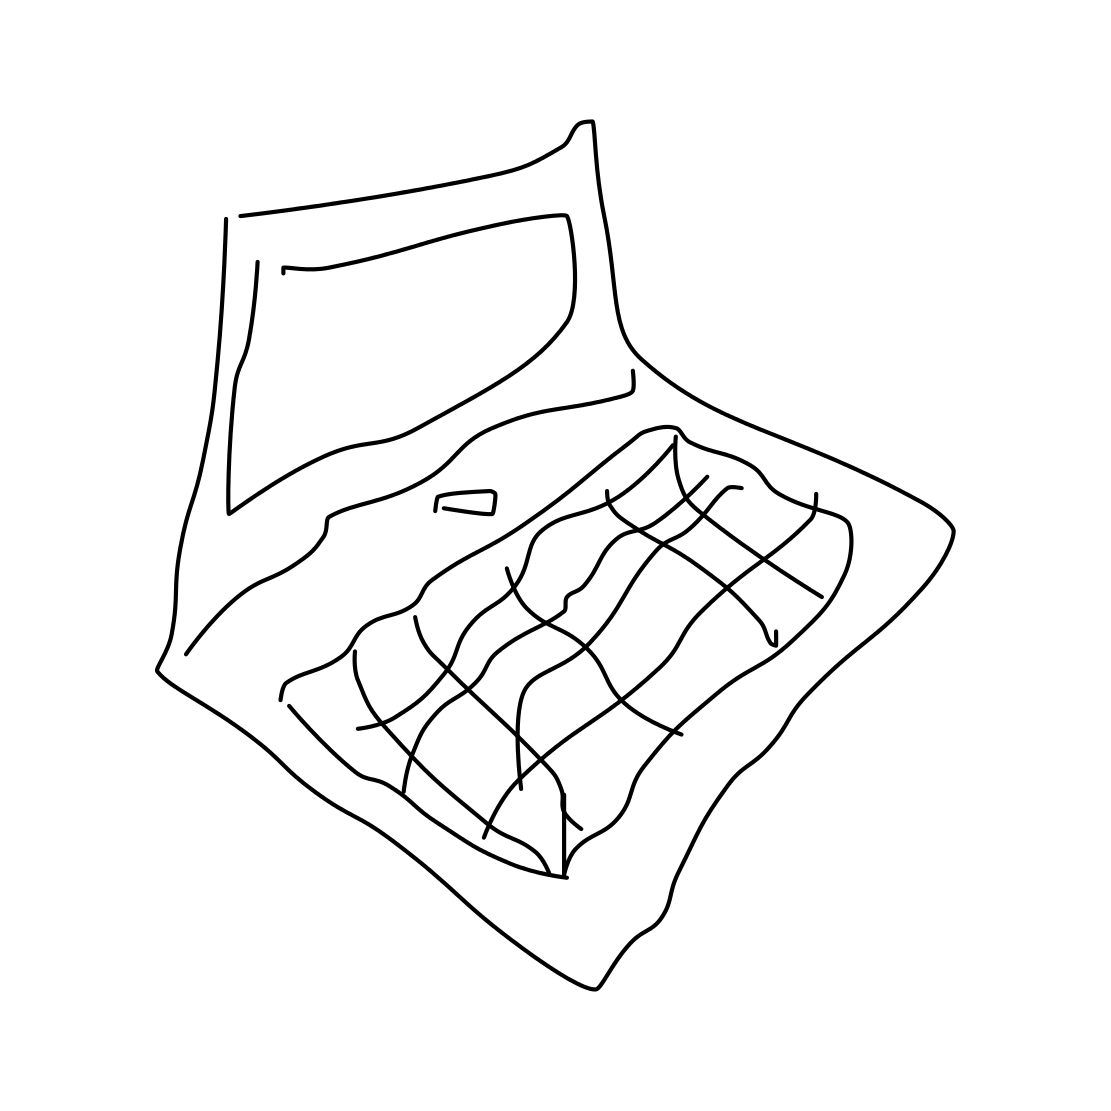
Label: laptop